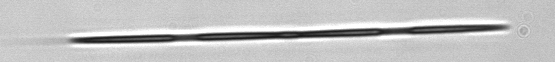
Label: Pseudo-nitzschia